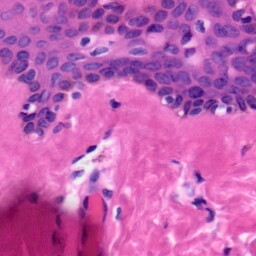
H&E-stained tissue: Skin